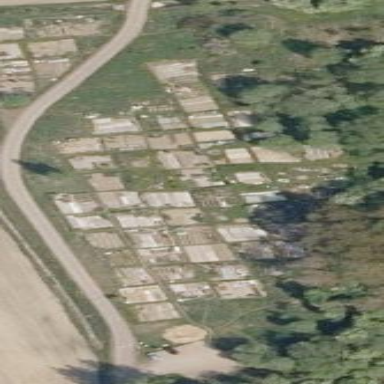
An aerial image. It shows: Allotments area.